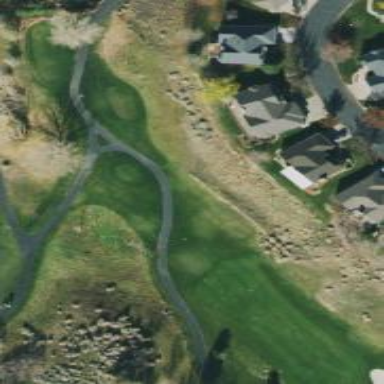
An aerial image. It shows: Service road designated as golf cart path.